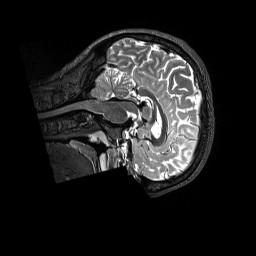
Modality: T2w
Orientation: sagittal
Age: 24
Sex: male
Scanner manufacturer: siemens
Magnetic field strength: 3 T
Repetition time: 3.2 s
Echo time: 0.728 s